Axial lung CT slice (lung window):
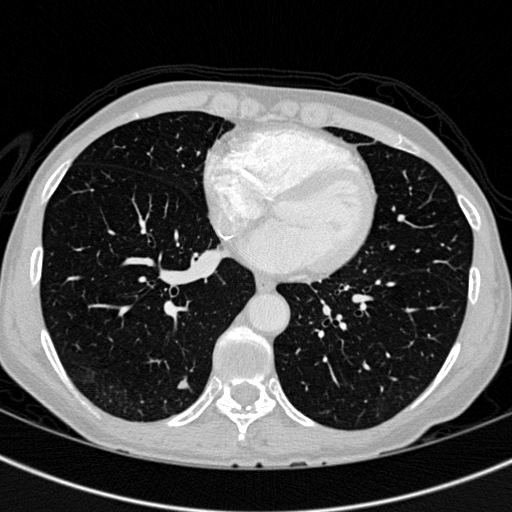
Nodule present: yes
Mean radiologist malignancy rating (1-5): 3.25